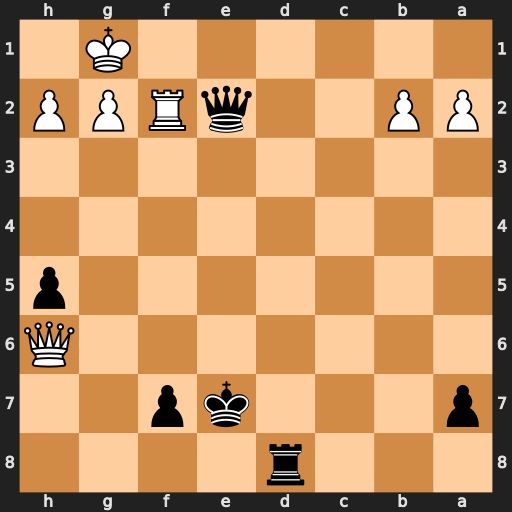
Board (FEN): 3r4/p3kp2/7Q/7p/8/8/PP2qRPP/6K1
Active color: b
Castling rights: -
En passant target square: -
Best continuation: Rd1+ Rf1 Qxf1#